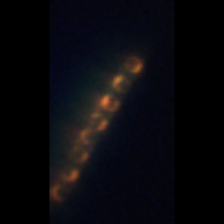
Taxon: Skeletonema
Group: Diatoms